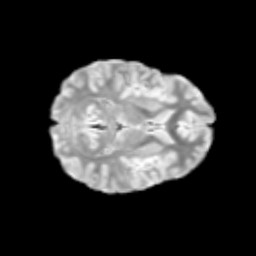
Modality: T2w
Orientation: axial
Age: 13
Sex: female
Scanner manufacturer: siemens
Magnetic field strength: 3 T
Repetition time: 3.8 s
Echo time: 0.07 s